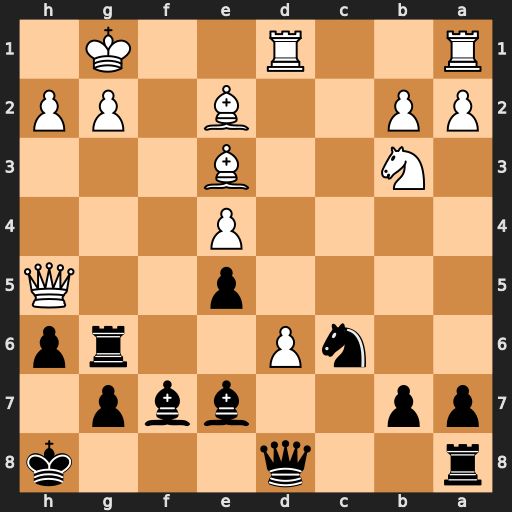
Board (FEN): r2q3k/pp2bbp1/2nP2rp/4p2Q/4P3/1N2B3/PP2B1PP/R2R2K1
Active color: b
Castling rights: -
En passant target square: -
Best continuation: Rxg2+ Kxg2 Bxh5